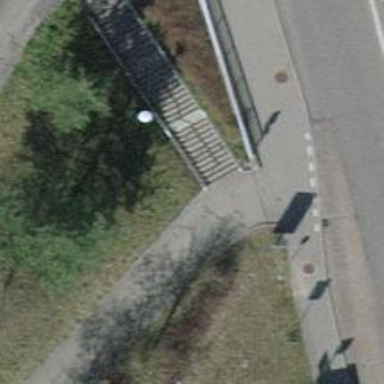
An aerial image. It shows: Asphalt steps along the road.